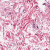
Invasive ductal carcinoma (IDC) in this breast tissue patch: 0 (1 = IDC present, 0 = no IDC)